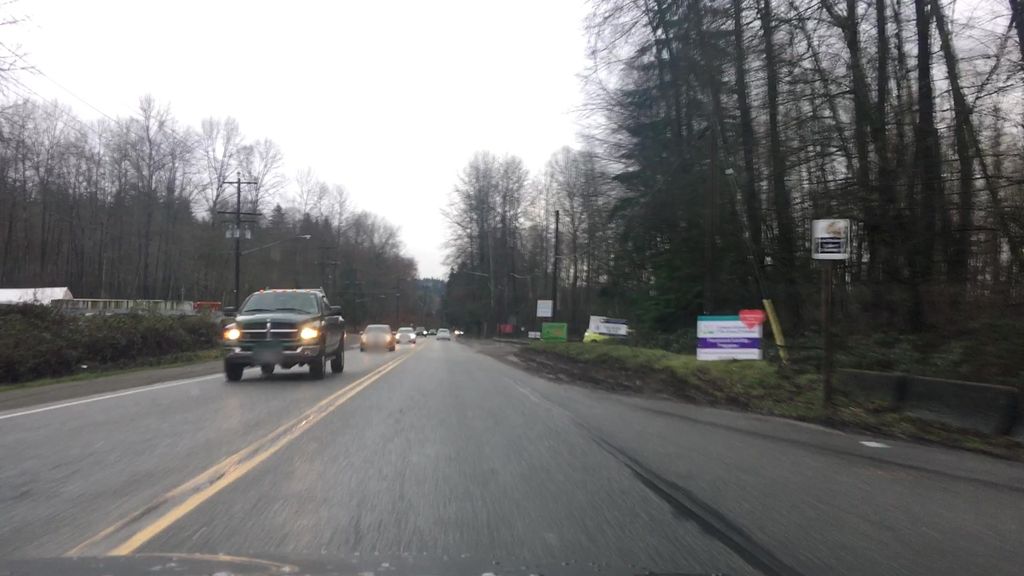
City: vancouver